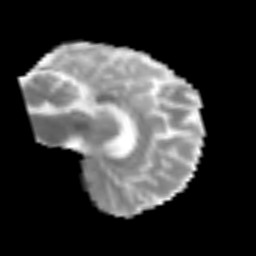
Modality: MD
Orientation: sagittal
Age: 42
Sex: male
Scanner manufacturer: siemens
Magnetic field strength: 3 T
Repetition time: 3.2 s
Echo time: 0.081 s